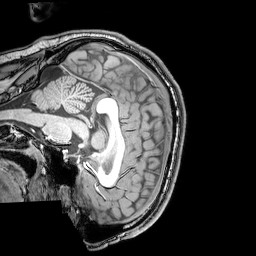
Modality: T1w
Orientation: sagittal
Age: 22
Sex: male
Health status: healthy
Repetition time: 0.081 s
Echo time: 0.037 s